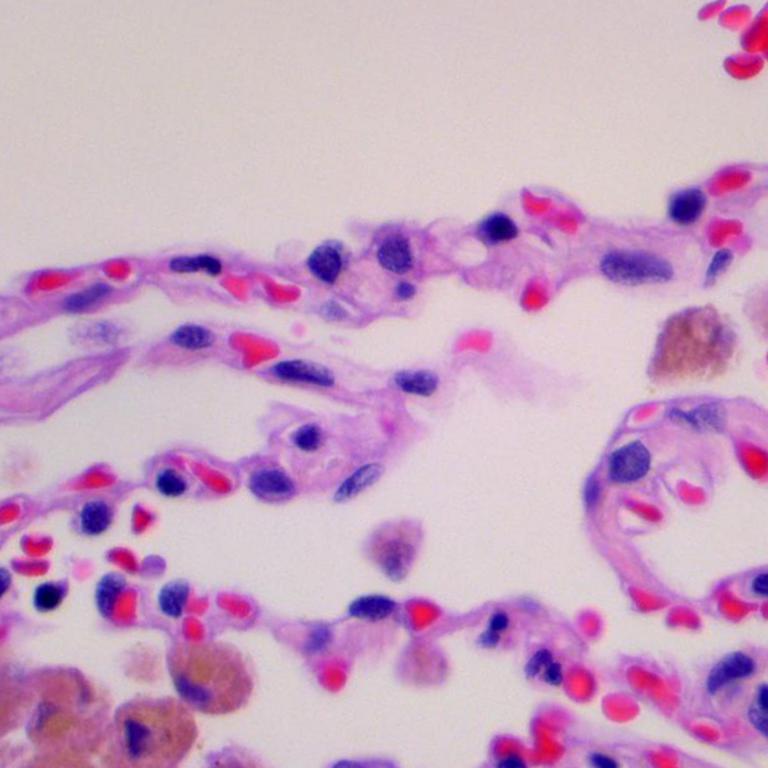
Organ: lung
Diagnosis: benign